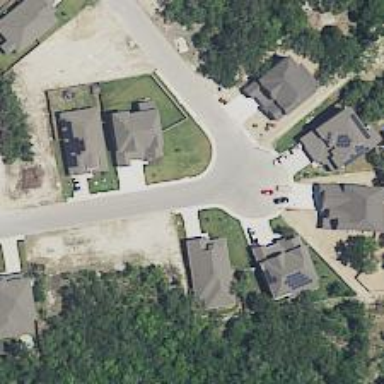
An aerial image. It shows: Asphalt road in residential area.